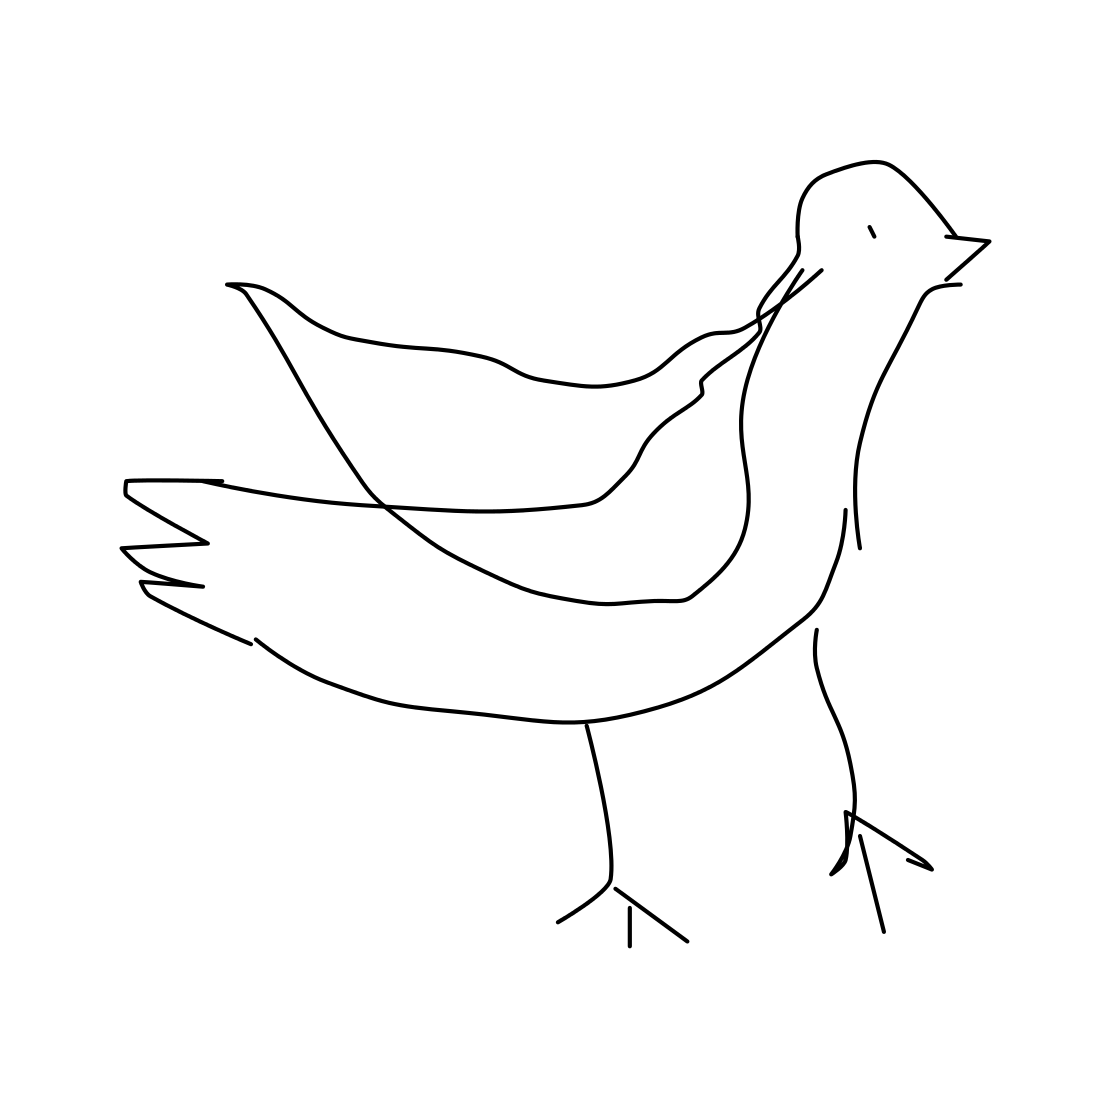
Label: pigeon